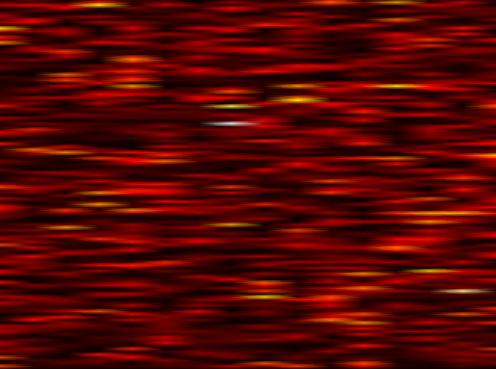
Label: FOFDM